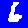
Digit: 6